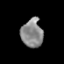
Tissue: prostate
Cell type: T cells
Senescence score: 0.3436
Nuclear area (px): 604
Mean DAPI intensity: 136.536